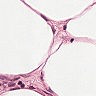
Metastatic tissue present: no